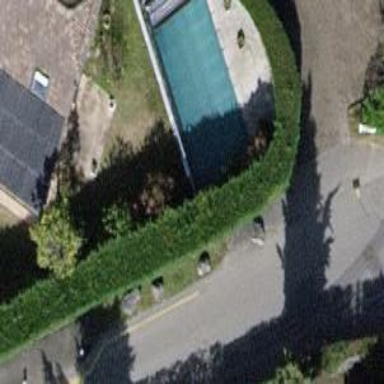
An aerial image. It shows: Swimming pool located in leisure land.